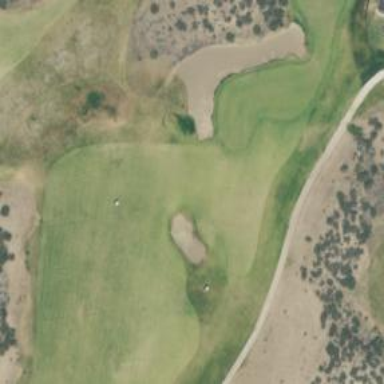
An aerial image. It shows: View of golf hole.